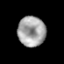
Tissue: prostate
Cell type: T cells
Senescence score: 0.1994
Nuclear area (px): 813
Mean DAPI intensity: 164.246